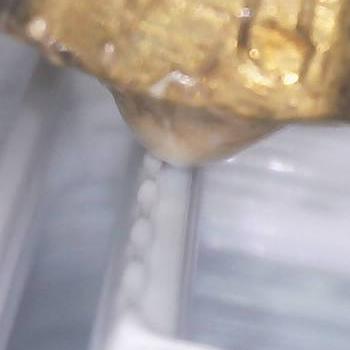
Flow rate: 37%